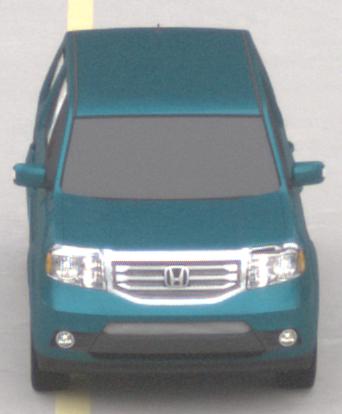
Make: Honda
Model: Pilot
Detailed model: Gen. 2 Facelift
Model produced from: 2012
Model produced until: 2015
Doors: 5
Color: blue
Road condition: dry road
Daytime: morning or afternoon
Contrast: low contrast